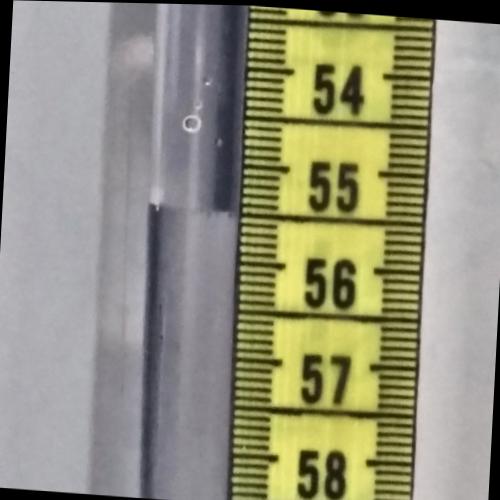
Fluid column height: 55.5 cm